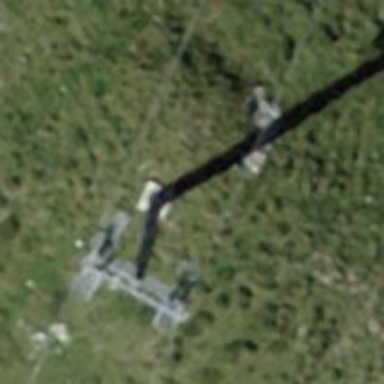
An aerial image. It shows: Pylon for aerialway.